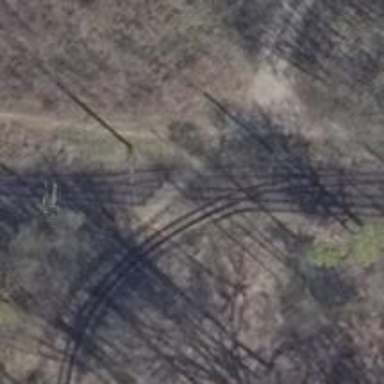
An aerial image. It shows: Tramway with electrified contact lines.